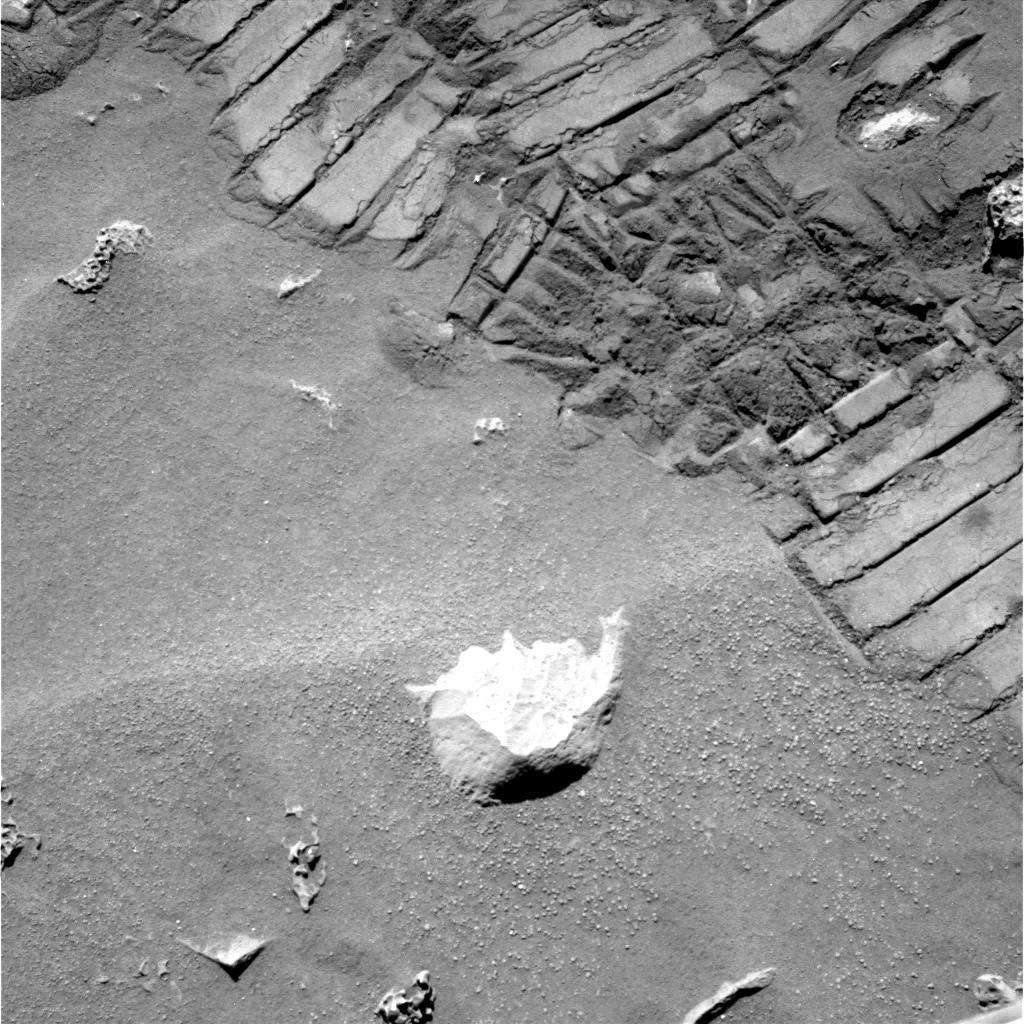
Terrain classes present: Bedrock, Gravel / Sand / Soil, Rock, Shadow, Track